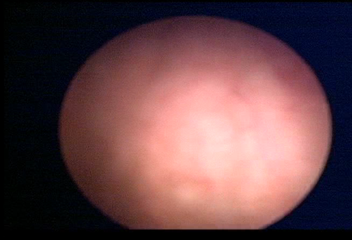
Modality: WLC
Class: Normal mucosa
Bladder cancer association: No